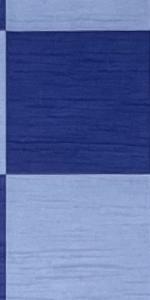
Label: Empty